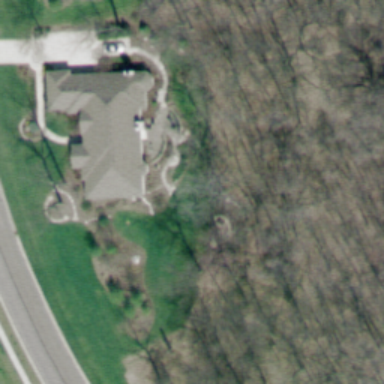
A house with grey roofs is surrounded by trees and lawn in the sparse residential area .